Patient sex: F
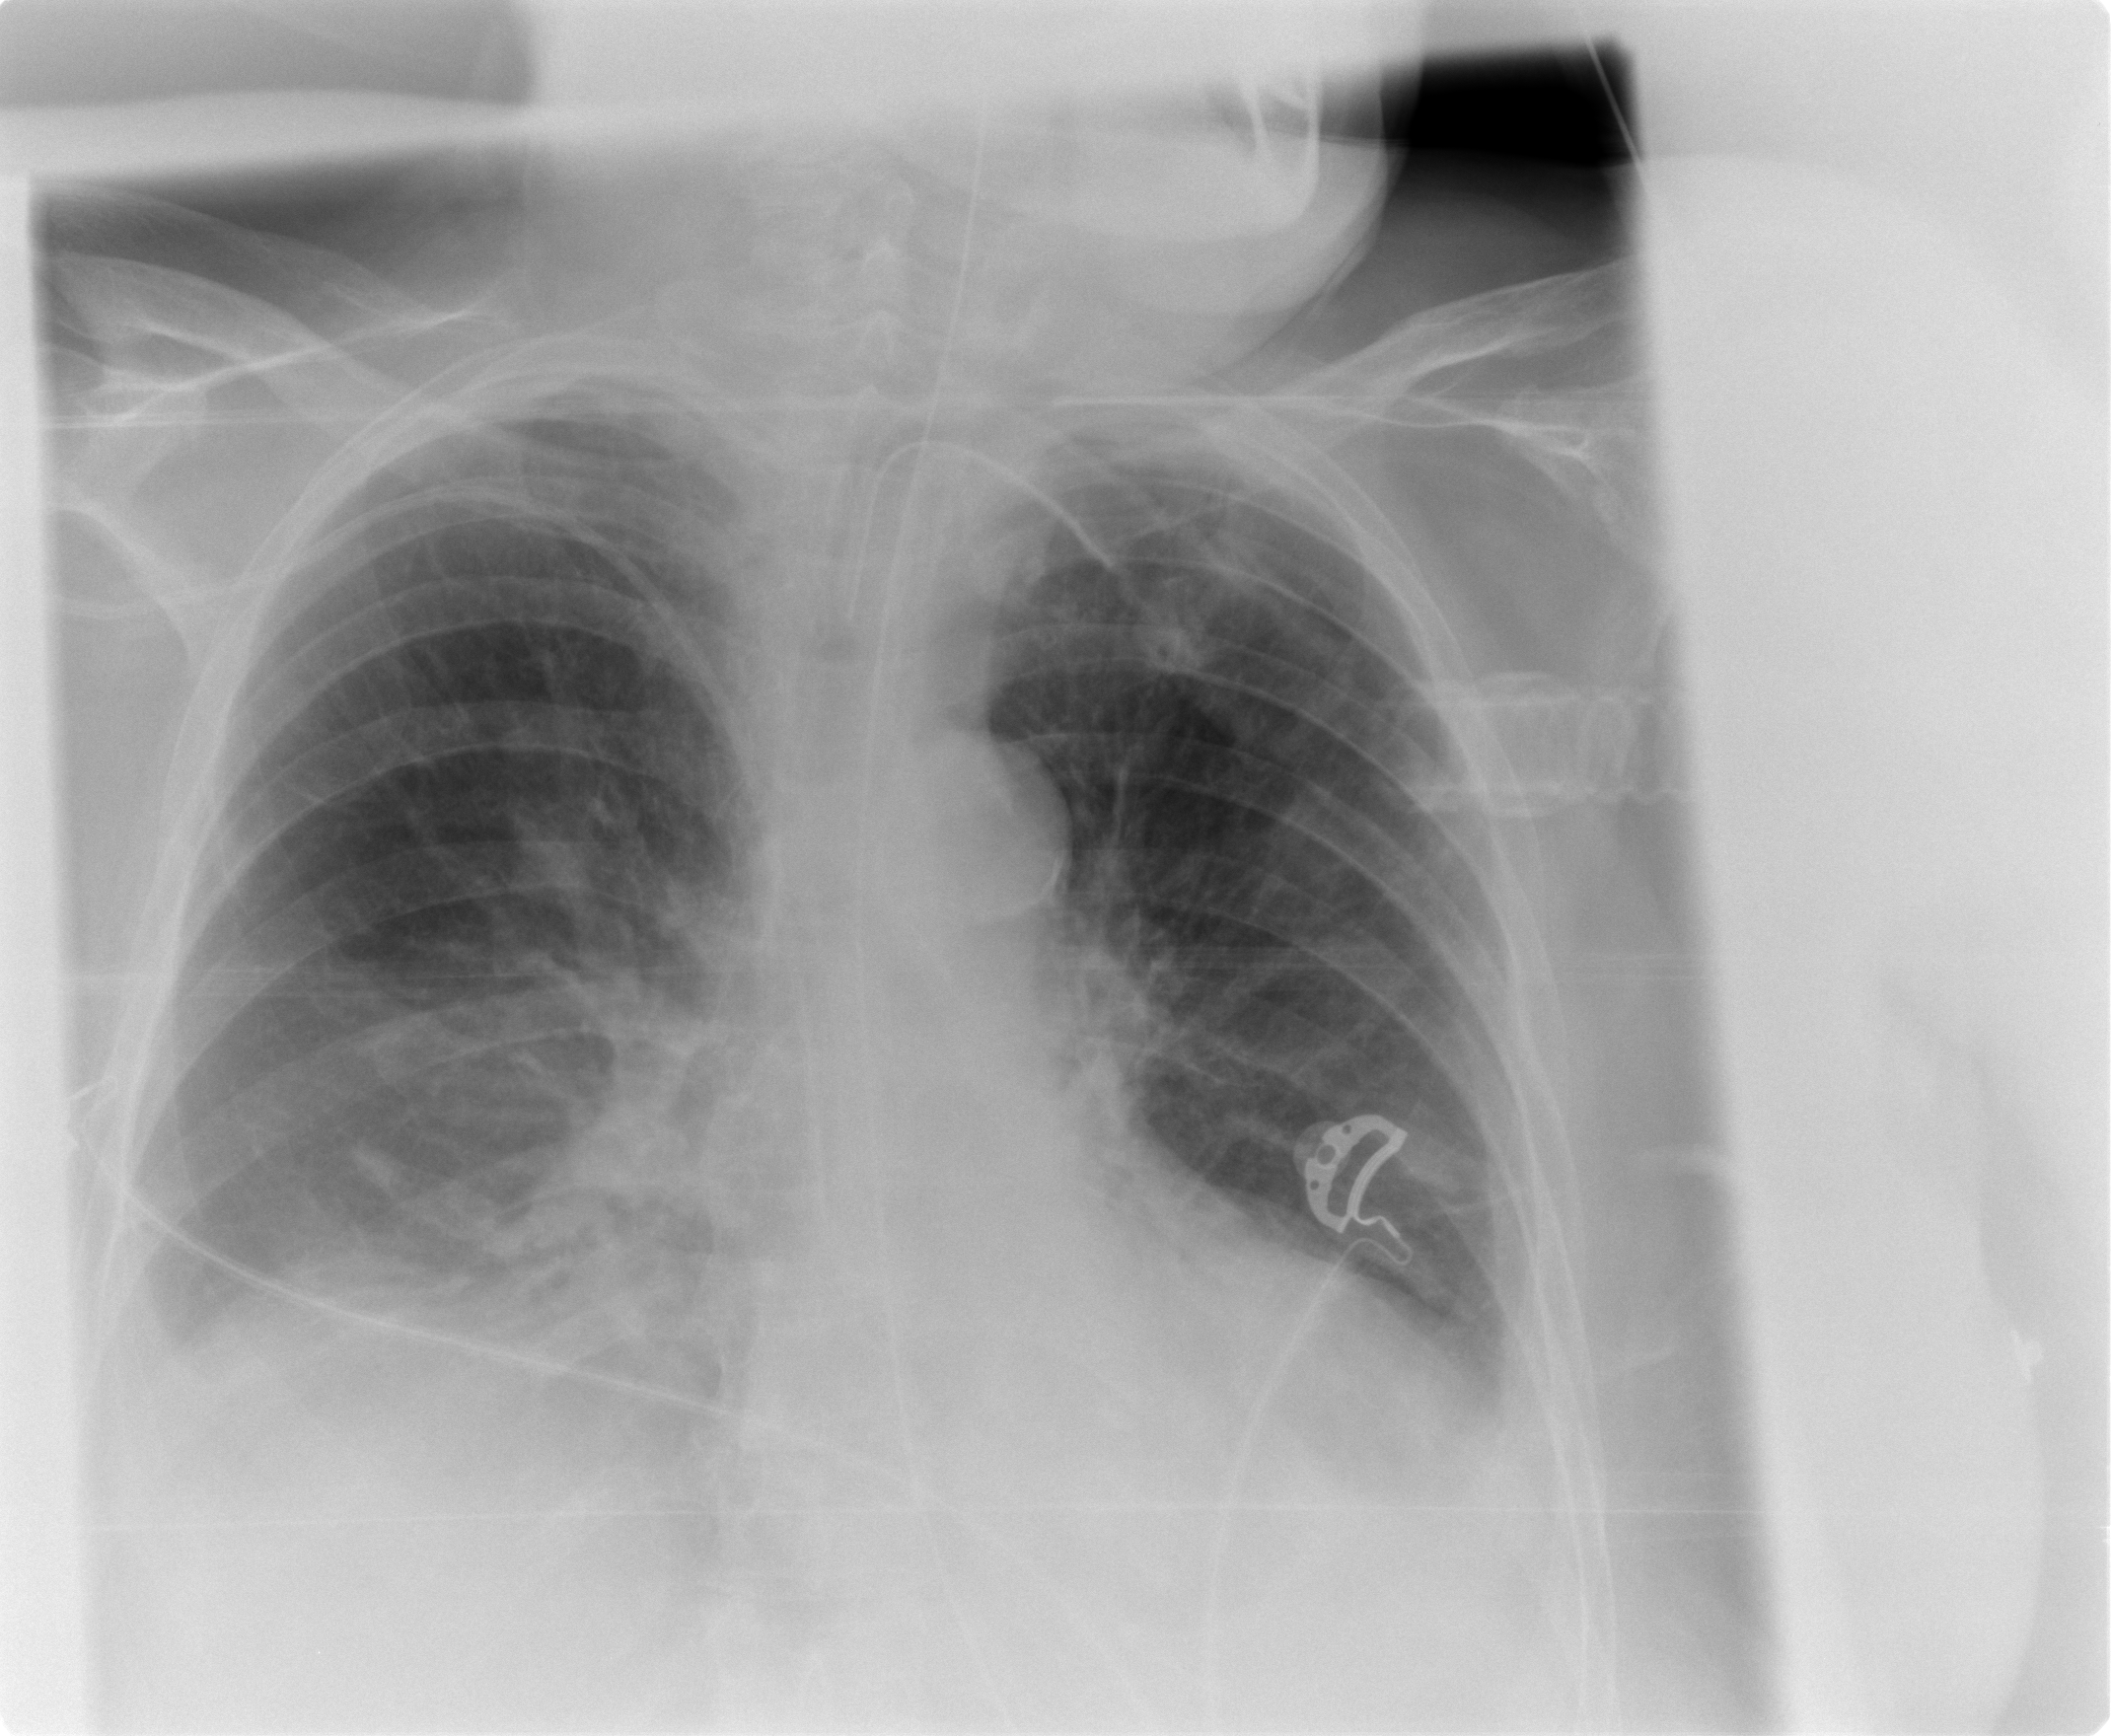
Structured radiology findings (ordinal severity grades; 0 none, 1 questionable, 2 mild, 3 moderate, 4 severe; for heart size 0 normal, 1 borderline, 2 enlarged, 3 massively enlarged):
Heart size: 0
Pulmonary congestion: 0
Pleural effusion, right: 2
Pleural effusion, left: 2
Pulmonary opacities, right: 2
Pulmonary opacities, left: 0
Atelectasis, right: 2
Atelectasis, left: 2